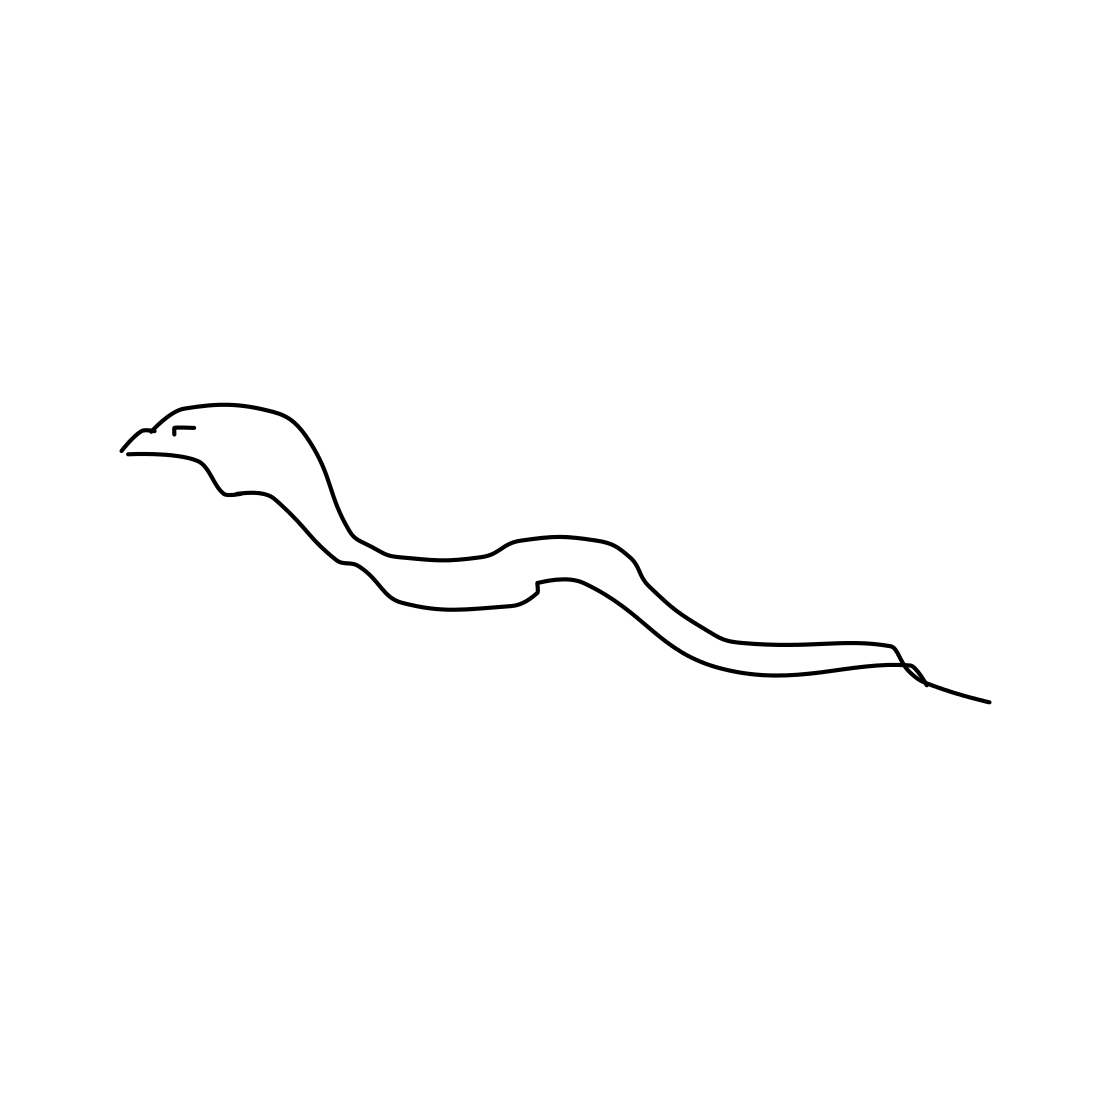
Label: snake